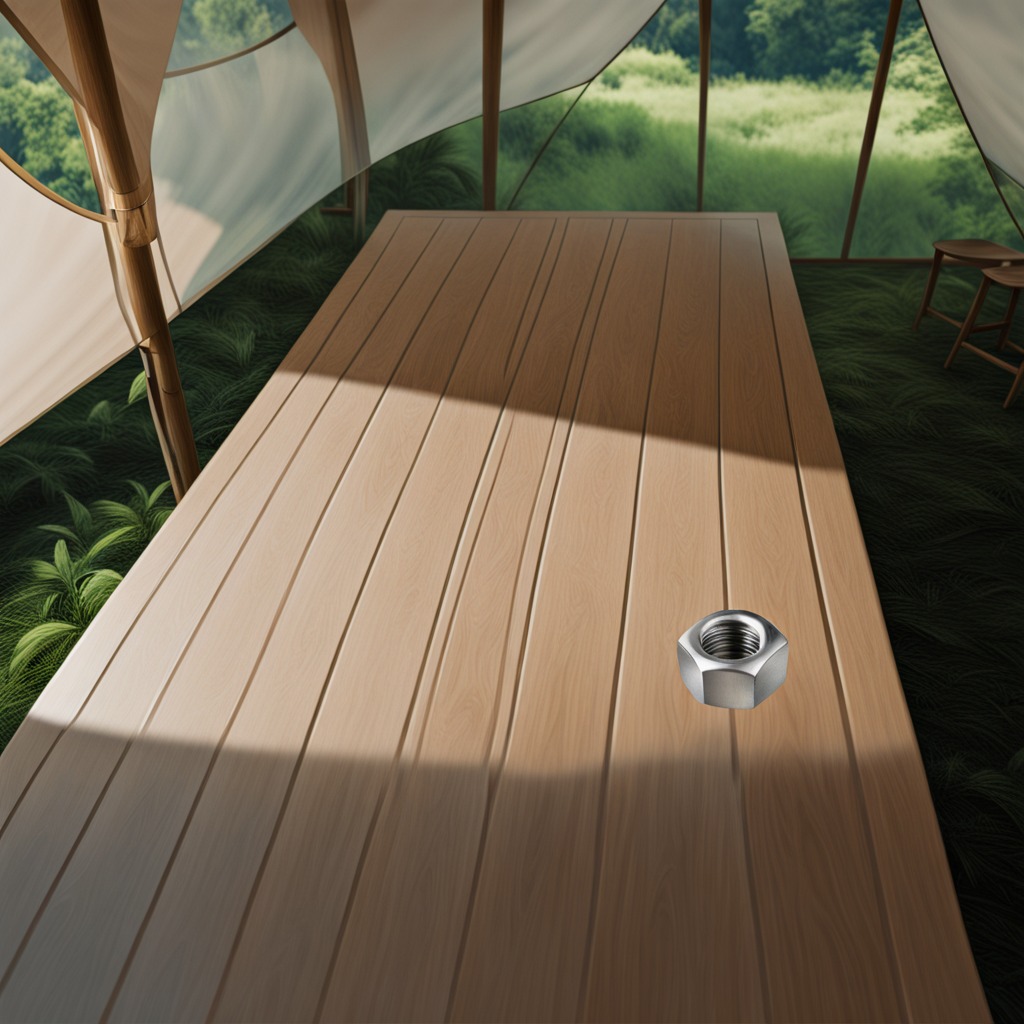
A metal nut is lying on a wooden table.